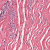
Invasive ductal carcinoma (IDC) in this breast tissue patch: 0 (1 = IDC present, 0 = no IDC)